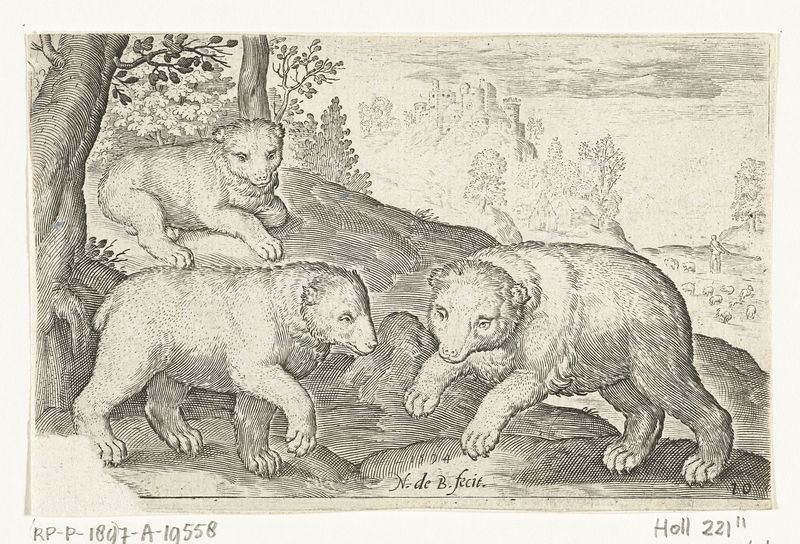
Titel: Drie beren
Künstler: Nicolaes de Bruyn
Standort: Amsterdam
Institution: Rijksmuseum
Schlagwörter: baum, himmel, landschaft, stadt, hintergrund, zeichnung, drei, familie, mutter, vater, wald, kinder, fell, bergig, herde, pfoten, junge, zinnen, spiel, burg, festung, schwarzweiß, laubbaum, schafe, bären, bär, hirte, mama, papa, pappa, holl, j, bärenjunge, bärenfamilie, drei bären